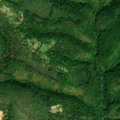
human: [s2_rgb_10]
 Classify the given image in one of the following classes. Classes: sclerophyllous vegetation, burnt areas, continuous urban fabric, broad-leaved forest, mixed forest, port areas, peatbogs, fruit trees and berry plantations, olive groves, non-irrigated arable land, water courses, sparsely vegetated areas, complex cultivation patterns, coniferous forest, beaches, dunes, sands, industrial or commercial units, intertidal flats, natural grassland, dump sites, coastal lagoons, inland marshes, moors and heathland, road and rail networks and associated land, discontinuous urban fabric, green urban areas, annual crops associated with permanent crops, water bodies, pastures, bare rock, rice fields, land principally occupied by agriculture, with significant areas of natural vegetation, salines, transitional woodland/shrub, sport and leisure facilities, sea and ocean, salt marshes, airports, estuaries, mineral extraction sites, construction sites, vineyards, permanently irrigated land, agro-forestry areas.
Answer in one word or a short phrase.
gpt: non-irrigated arable land, broad-leaved forest